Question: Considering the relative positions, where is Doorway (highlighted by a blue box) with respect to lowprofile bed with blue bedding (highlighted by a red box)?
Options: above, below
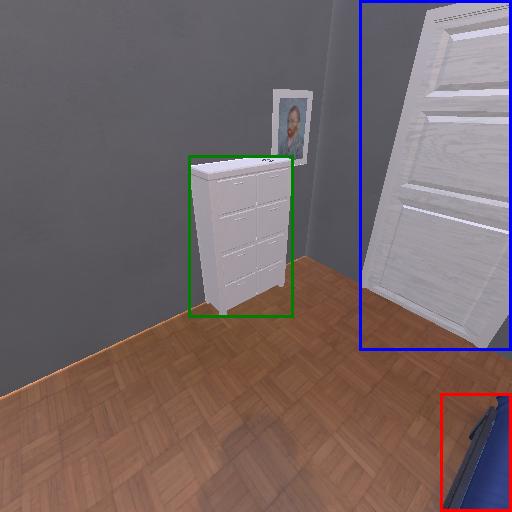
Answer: above